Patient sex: M
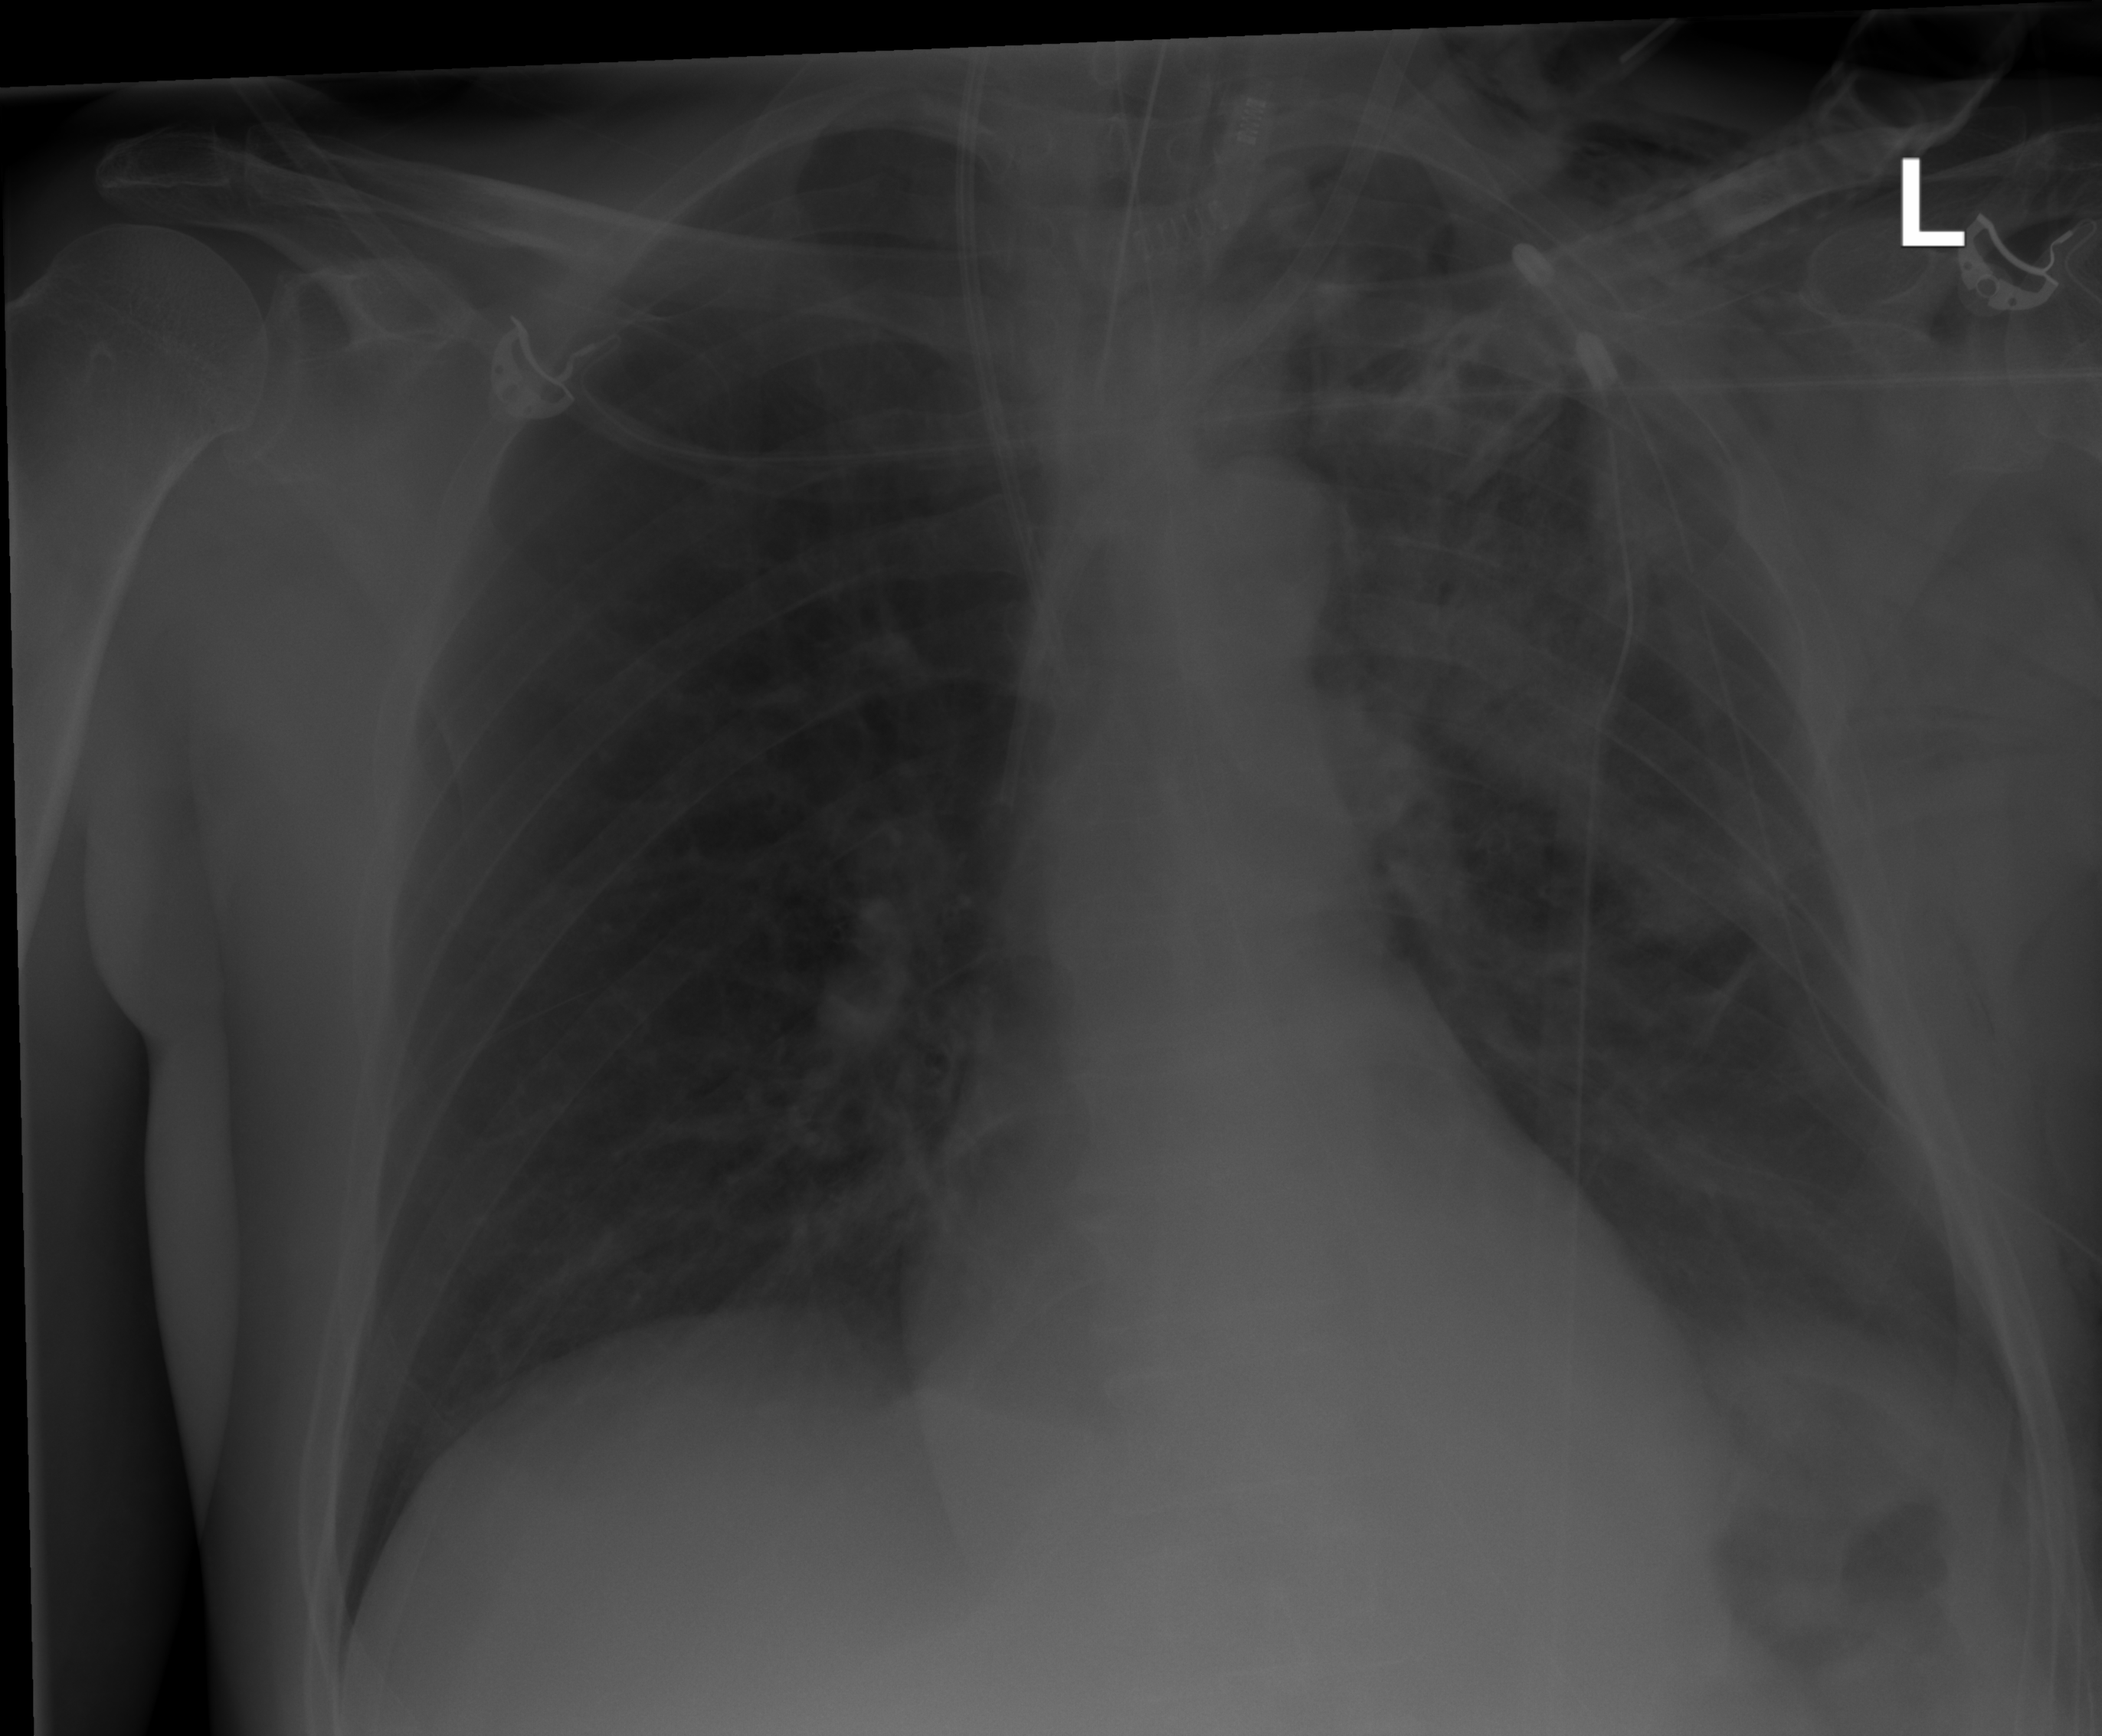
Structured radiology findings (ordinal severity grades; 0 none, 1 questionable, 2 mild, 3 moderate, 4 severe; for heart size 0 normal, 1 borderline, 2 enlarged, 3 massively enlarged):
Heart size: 0
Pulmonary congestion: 0
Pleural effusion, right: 0
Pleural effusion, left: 2
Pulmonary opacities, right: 0
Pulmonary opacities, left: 3
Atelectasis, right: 2
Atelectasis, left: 2